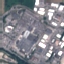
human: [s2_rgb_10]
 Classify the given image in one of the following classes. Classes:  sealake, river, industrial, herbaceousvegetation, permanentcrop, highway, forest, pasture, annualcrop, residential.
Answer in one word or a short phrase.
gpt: Industrial